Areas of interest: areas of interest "Literary Plaza"
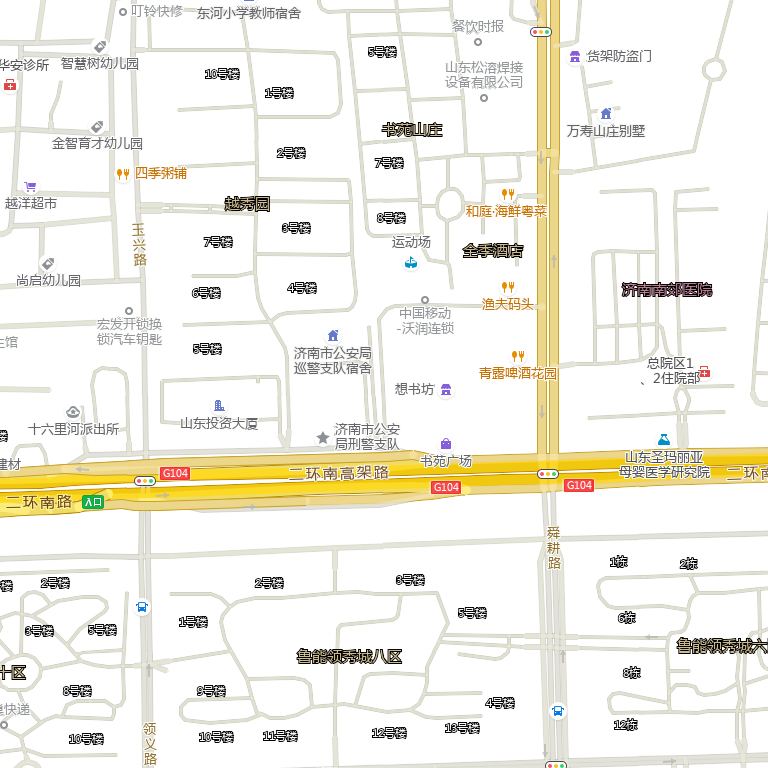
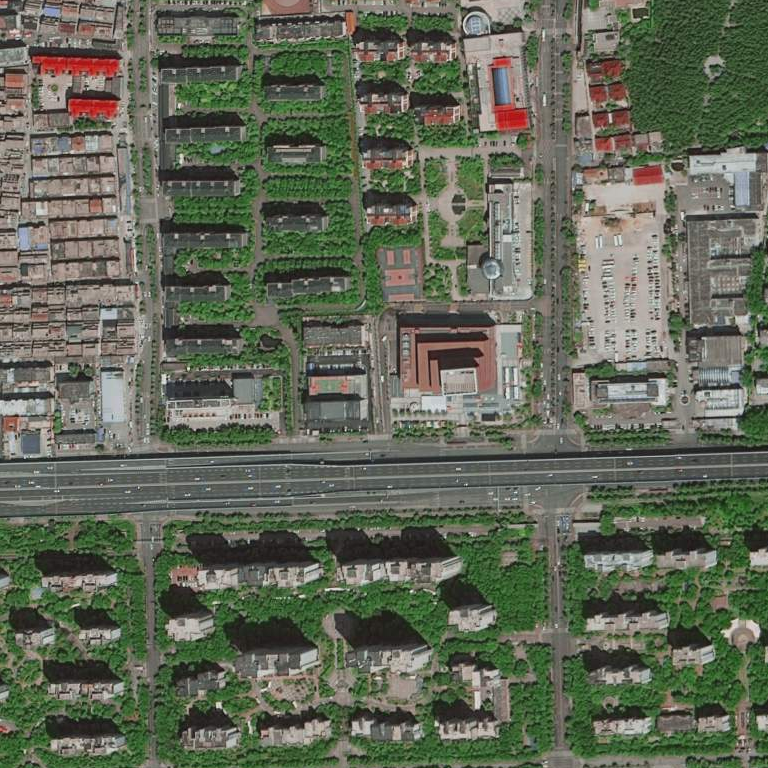